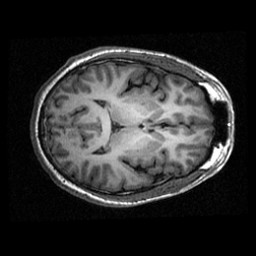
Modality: T1w
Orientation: axial
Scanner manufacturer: ge
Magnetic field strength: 3 T
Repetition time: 0.00904 s
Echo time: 0.00184 s